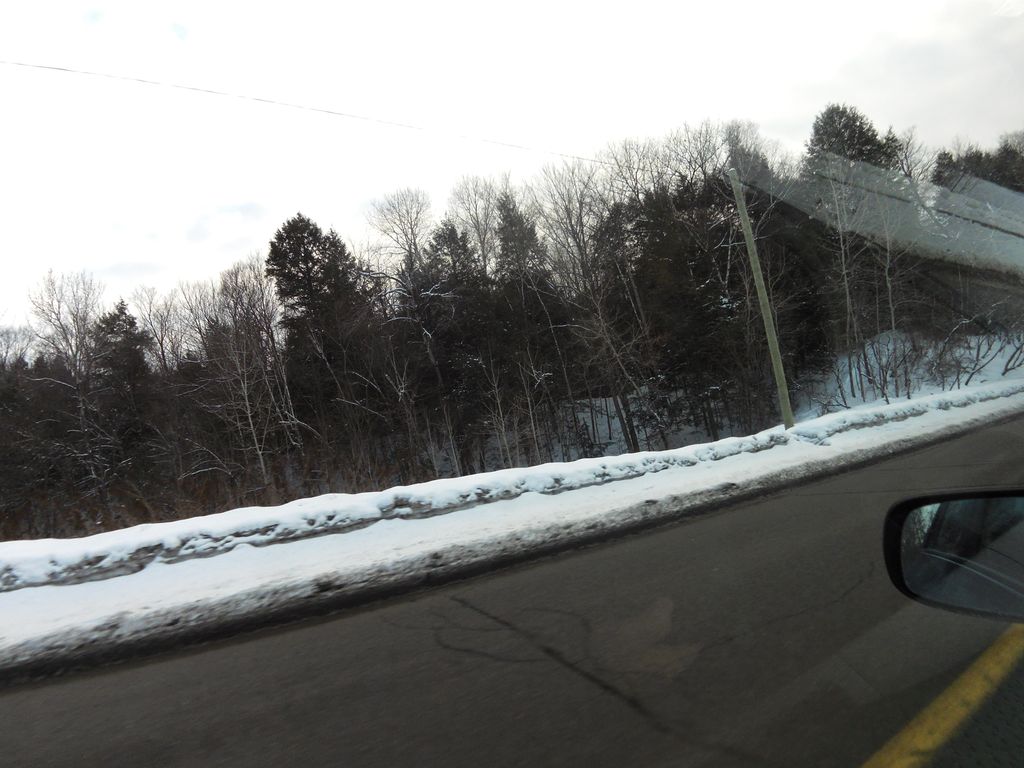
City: ottawa-gatineau